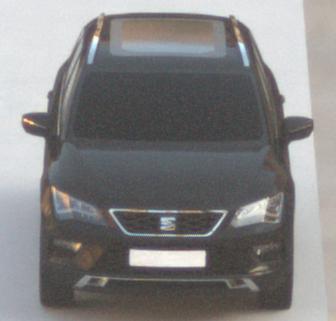
Make: SEAT
Model: Ateca 1.0 TSI Ecomotive
Detailed model: Ateca (5FP)
Model produced from: 2016/08
Model produced until: 2018/08
Doors: 5
Color: black
Road condition: dry road
Daytime: sunrise or sunset
Contrast: low contrast